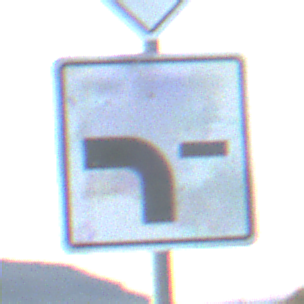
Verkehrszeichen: VerlaufVorfahrtsstrasse6
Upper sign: Vorfahrtsstrasse
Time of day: SunriseSunset
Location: Outdoor (RoadRail)
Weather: PartlyCloudy
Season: NotSpecified
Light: Natural